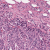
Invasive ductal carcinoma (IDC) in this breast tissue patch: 1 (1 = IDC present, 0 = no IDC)